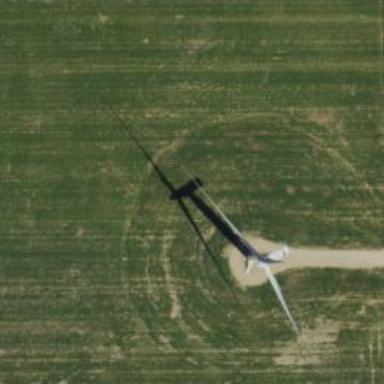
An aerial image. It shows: Wind generator of the horizontal axis type made by Vestas.